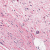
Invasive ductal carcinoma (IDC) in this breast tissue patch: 0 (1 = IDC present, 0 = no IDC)